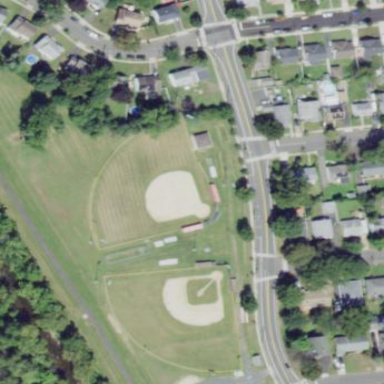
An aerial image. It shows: Baseball pitch for leisure land activities.